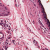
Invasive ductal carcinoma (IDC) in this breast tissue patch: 0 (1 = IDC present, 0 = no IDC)